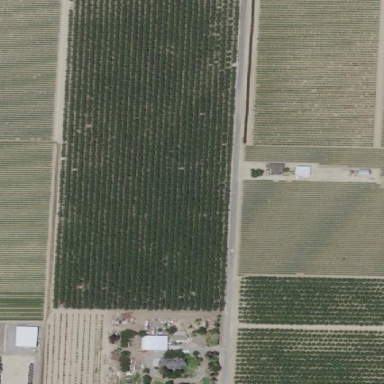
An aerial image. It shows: Orchard filled with almond trees.